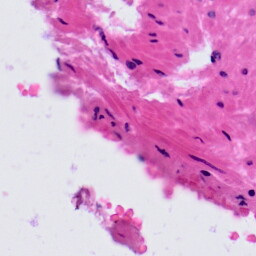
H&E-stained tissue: Prostate